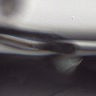
Metastatic tissue present: no